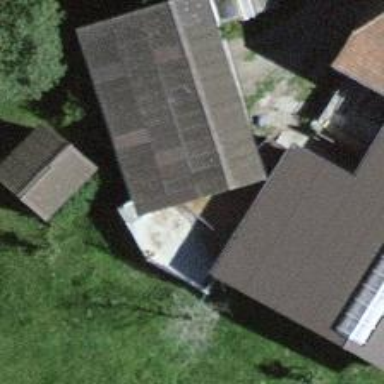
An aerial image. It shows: Barn.